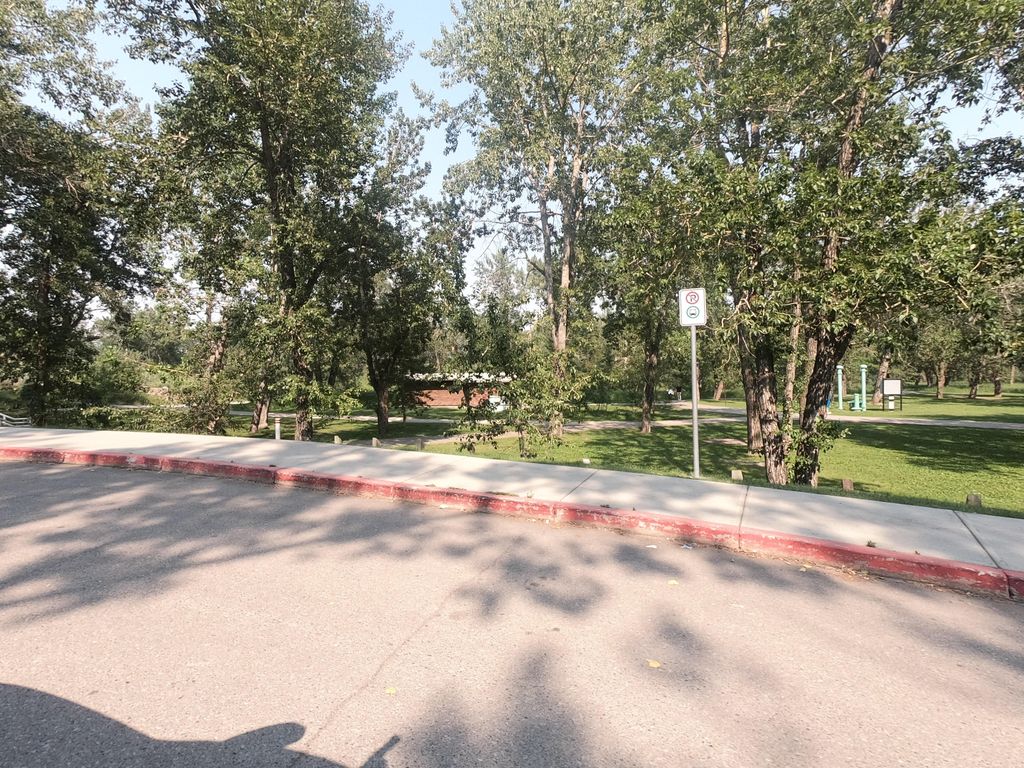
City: calgary